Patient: sex M, age 74
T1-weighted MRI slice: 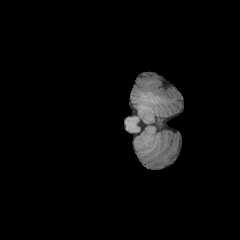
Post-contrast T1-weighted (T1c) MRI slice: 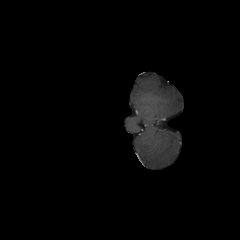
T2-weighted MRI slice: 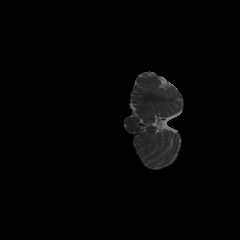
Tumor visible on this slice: no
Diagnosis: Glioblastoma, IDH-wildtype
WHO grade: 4